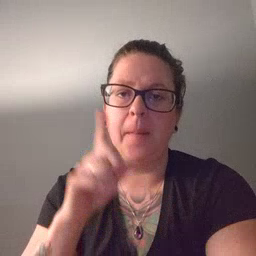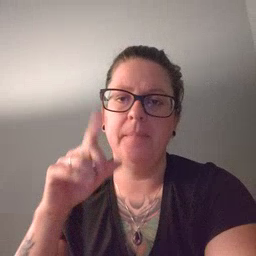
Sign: up